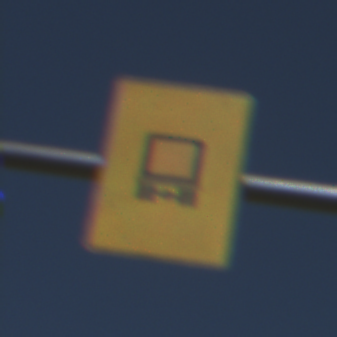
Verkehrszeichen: KennzeichnungspflichtigeFahrzeugeGefaehrlicheGueterOhnePfeilsymbol
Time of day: Midday
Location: Outdoor (Nature)
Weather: Clear
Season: NotSpecified
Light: Natural